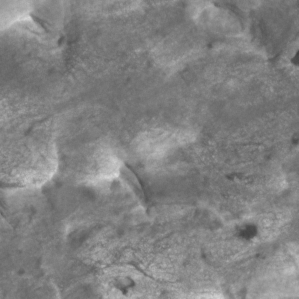
Label: non_frost